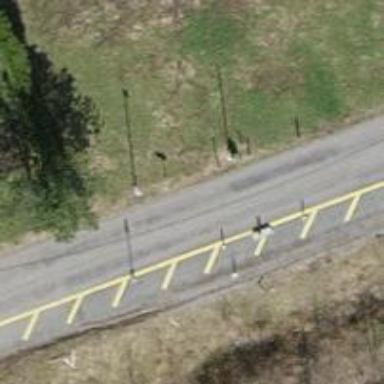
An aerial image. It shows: Lift gate barrier.